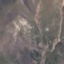
Land use / land cover class: HerbaceousVegetation